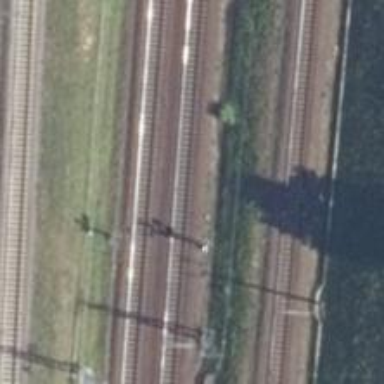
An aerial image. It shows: Railway signal.